Question: We're developing a web application using Tomcat and a number of other libraries, and we're having issues using the "Java EE Module Dependencies" page in Eclipse to assign dependencies to be placed in the lib/ directory of the webapp. (See screenshot)
The issue we're having is that while most of our projects show up as available dependencies, a few are missing. We've done our research, and on some machines all of our projects appear properly, but not on others. Is there any rhyme or reason to the missing projects?

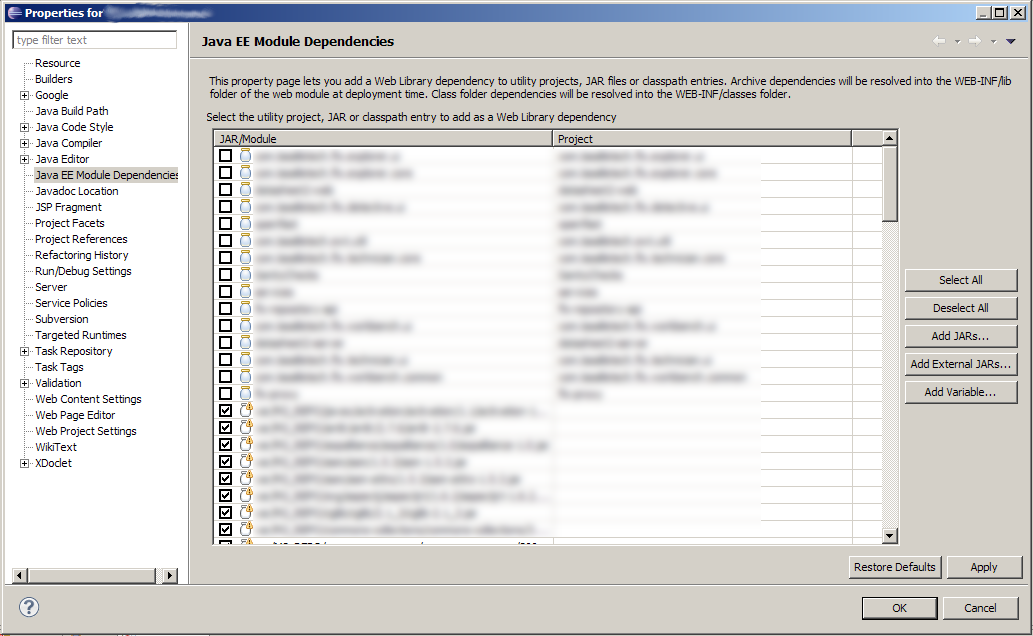
Answer: This is kind of a WAG, but can you try adding a "Utility Module" facet to the projects you want to add as a Java EE Module Dependency?

And then see whether those projects are available to be added as Java EE dependencies.